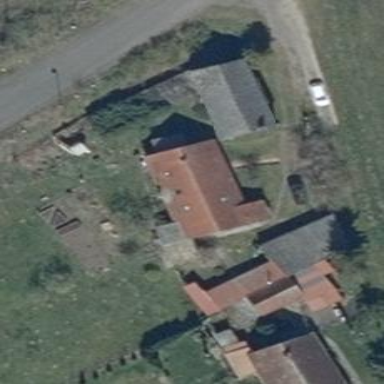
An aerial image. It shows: Detached building with gabled roof.